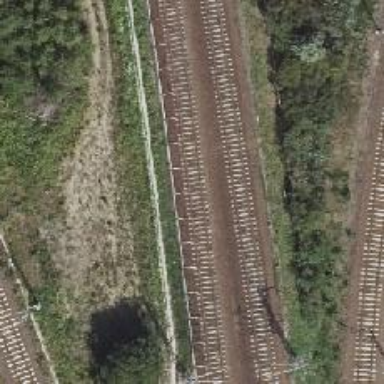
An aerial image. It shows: Railway with electrified contact lines running along embankment.